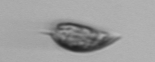
Label: Prorocentrum_triestinum